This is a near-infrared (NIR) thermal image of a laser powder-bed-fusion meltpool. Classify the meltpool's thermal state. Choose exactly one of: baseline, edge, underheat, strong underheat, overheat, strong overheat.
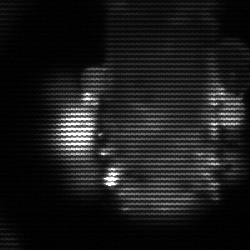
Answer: strong underheat